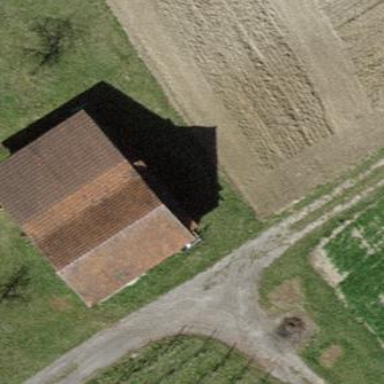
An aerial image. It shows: Shed building.